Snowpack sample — Loveland Pass, Silver Plume, Colorado, USA (1/12/25, 11:40 AM MST)
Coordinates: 39.66, -105.88
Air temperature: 7 °F
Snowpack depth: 140 cm
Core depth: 10 cm
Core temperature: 41 °F
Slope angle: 11°, slope face: 30°
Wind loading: high
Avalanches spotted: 2
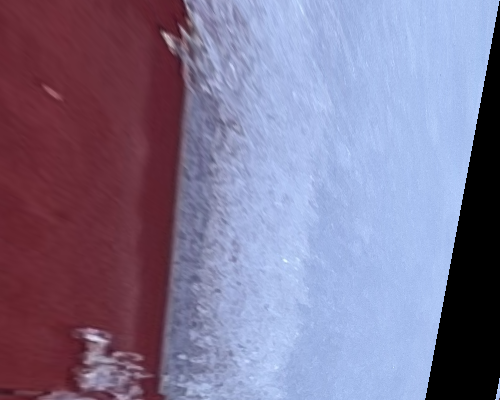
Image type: profile
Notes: Pilot using slightly modified coring method that took too large segment for snow profile picturing, advised not to use in higher level models. Two avalanche on south face nearby, partially cloudy with light snow in the last 24 hours. Lots of wind loading on eastern features.